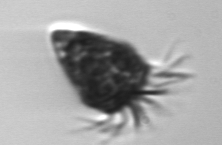
Label: Strombidium_morphotype2